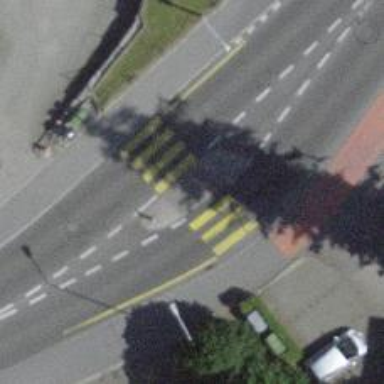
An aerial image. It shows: Uncontrolled zebra crossing with central island. The crossing is marked with zebra stripes.